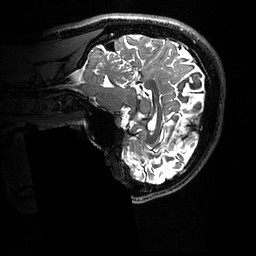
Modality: T2w
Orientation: sagittal
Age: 29
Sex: male
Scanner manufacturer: ge
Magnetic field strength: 3 T
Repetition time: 3.202 s
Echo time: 0.0671 s